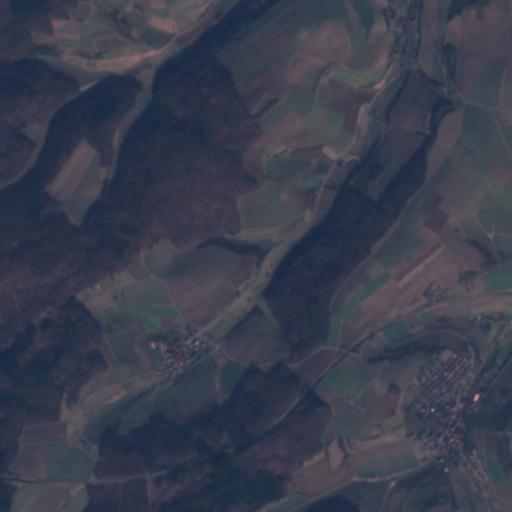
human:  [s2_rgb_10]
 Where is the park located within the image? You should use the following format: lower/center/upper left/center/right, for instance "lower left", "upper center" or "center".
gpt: The park is located in the lower right of the image.
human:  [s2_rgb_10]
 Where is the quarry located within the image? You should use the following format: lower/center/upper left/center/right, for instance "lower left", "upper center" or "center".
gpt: The quarry is located in the upper right of the image.
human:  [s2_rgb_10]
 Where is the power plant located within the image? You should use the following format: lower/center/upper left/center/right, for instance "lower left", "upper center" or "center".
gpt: There is no power plant in the image.